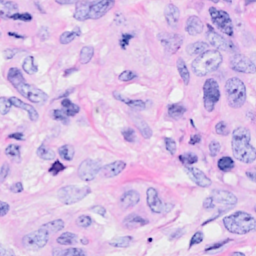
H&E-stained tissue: Breast